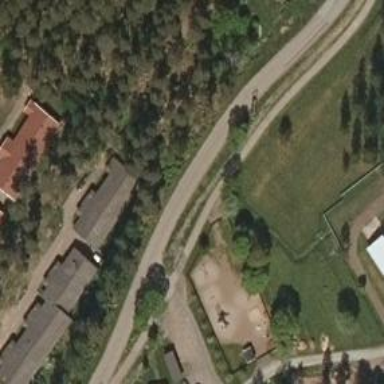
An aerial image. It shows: Asphalt cycleway.